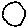
Label: circle